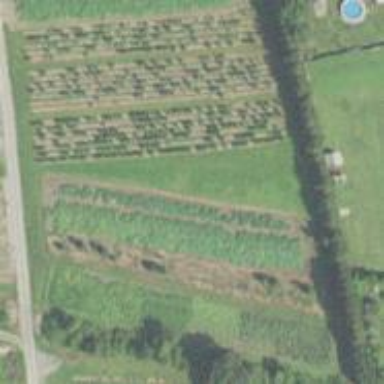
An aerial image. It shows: Plant nursery consisting mainly of bushes.